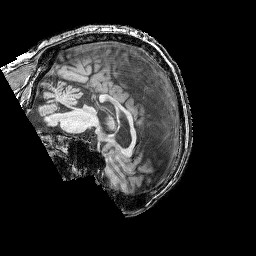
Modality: T1w
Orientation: sagittal
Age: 58
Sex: male
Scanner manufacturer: siemens
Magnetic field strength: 3 T
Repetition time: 2.25 s
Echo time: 0.00411 s